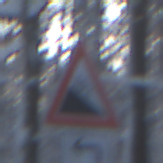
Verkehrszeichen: Gefaelle10
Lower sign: RichtungsangabeDurchPfeile2
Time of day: MorningAfternoon
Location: Outdoor (Nature)
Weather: Clear
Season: Winter
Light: Natural